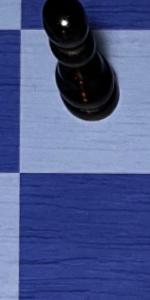
Label: Empty